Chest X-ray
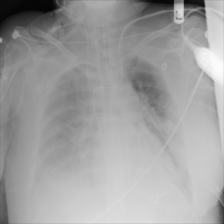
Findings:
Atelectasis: negative
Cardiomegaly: negative
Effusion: positive
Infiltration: positive
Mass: negative
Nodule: negative
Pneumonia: negative
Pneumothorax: negative
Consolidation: negative
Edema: negative
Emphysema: negative
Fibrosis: negative
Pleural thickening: negative
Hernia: negative